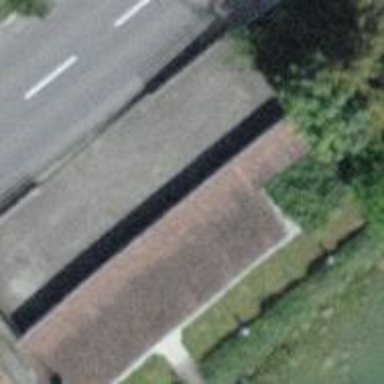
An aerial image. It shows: Detached building.